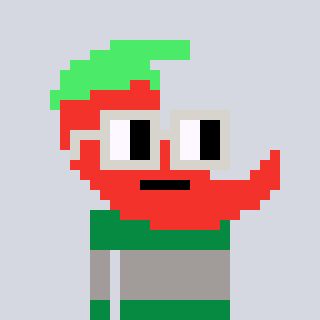
a pixel art character with square light gray glasses, a chilli-shaped head and a green-colored body on a cool background